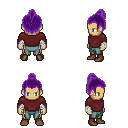
a pixel art fantasy rpg character, male body template, human, tanned skin, maroon long-sleeve shirt, teal pants, purple short topknot hairstyle, white cloth bandages, brown shoes, four views (front, back, left, right), 2x2 character sprite sheet, small pixel art, hard edges, no anti-aliasing